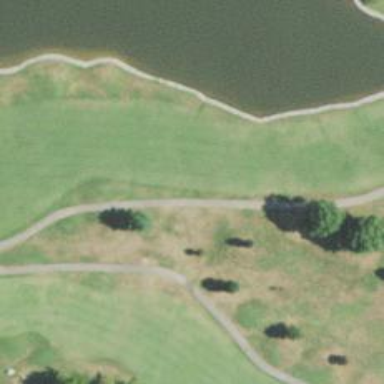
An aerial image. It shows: Golf cartpath that is also road path.